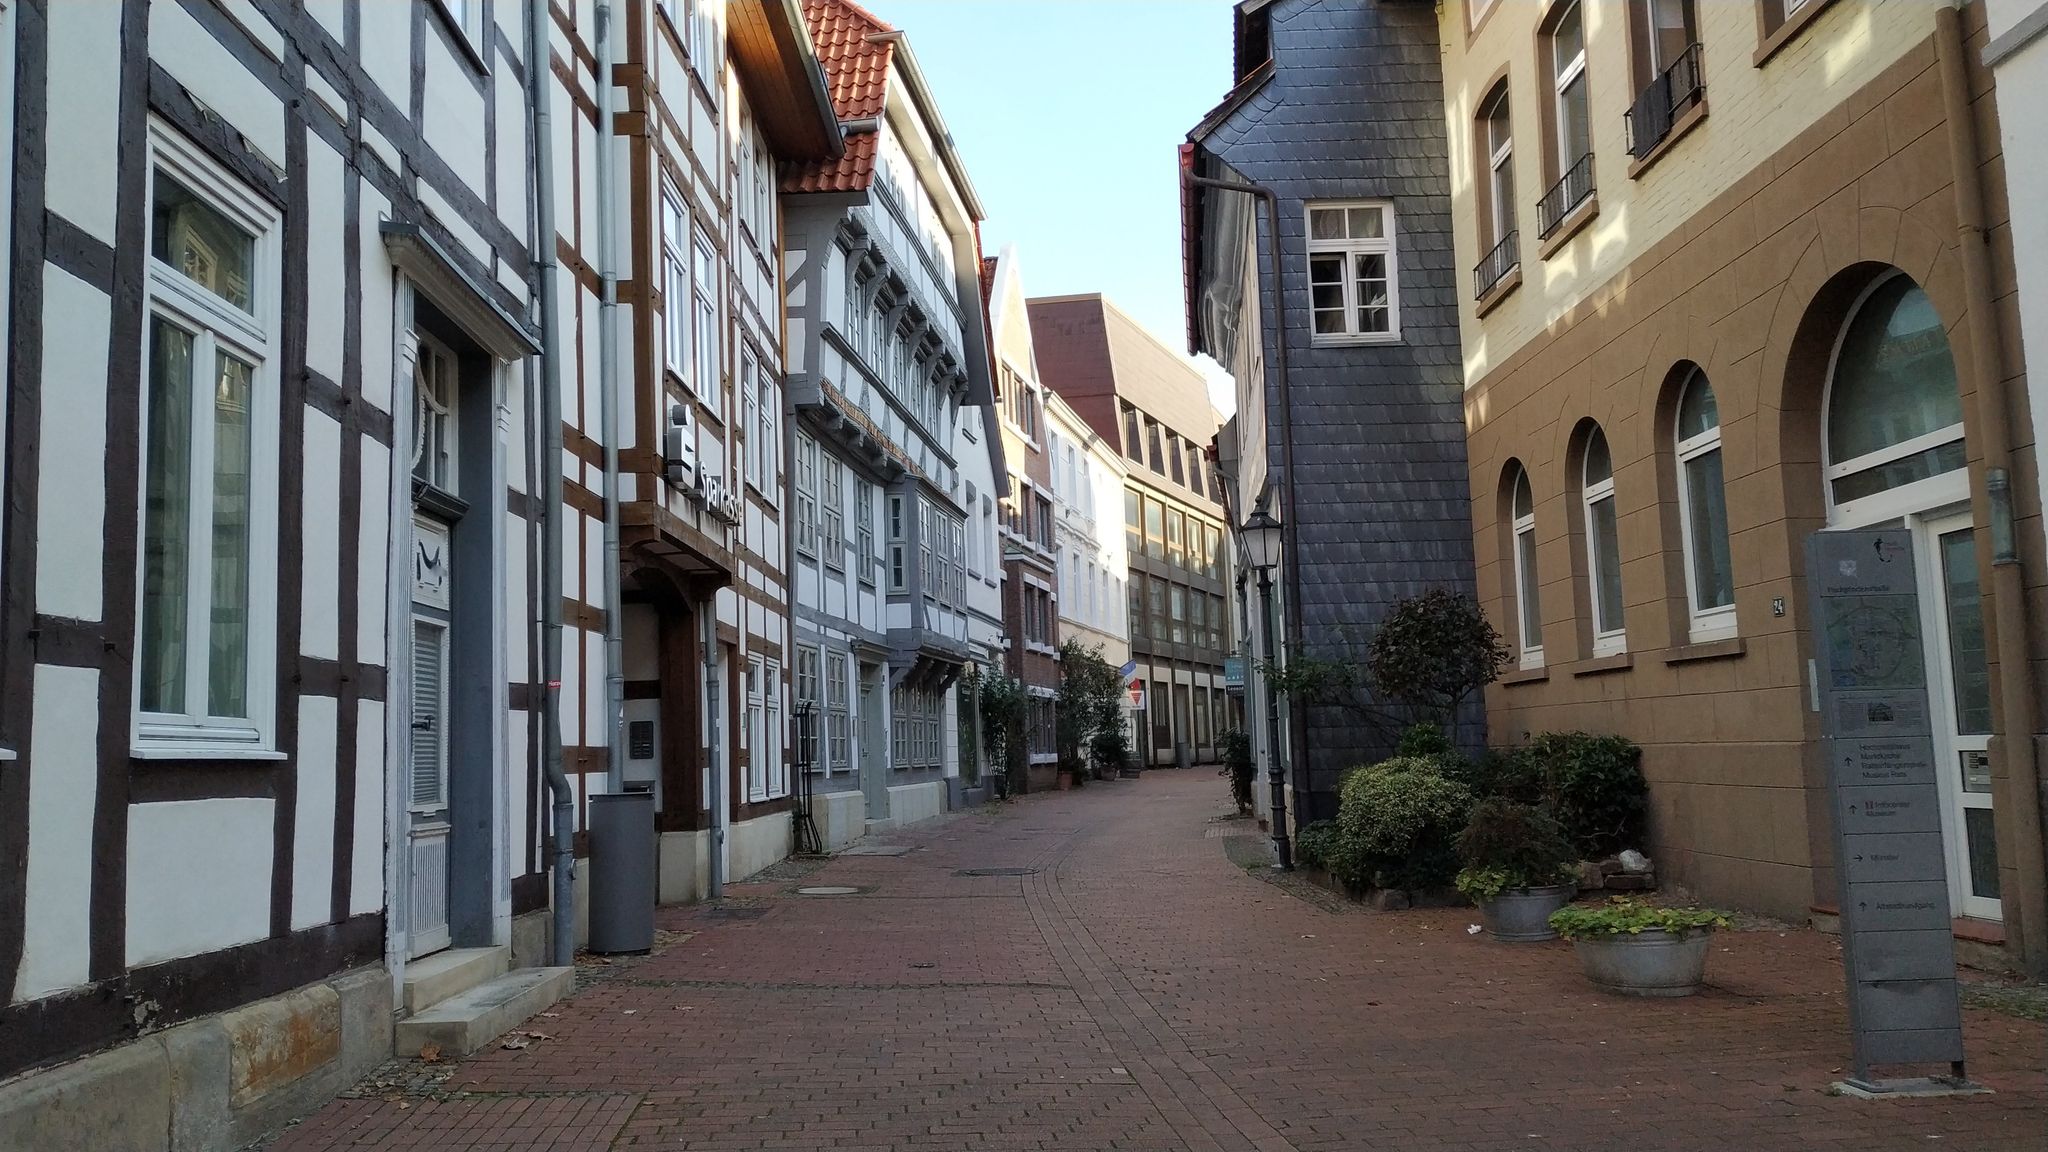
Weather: clear
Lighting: day
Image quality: good
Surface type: walking surface
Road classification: pedestrian
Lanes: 1
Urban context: dense urban cluster
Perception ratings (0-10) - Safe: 7.42, Lively: 8.89, Beautiful: 4.93, Boring: 5.03, Depressing: 4.42, Wealthy: 9.15